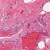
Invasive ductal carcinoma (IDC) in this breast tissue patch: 0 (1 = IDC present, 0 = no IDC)